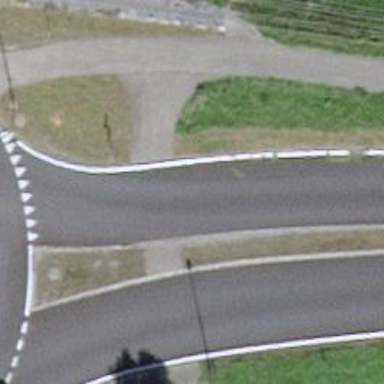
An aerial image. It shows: Unmarked road crossing.